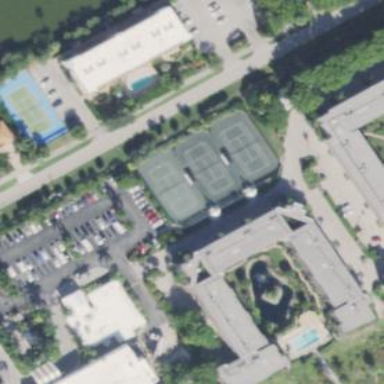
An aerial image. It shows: Tennis court in leisure pitch.